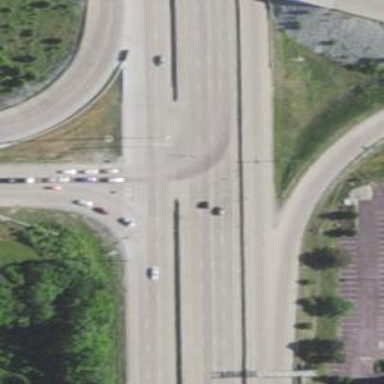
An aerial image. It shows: Offramp on motorway link.